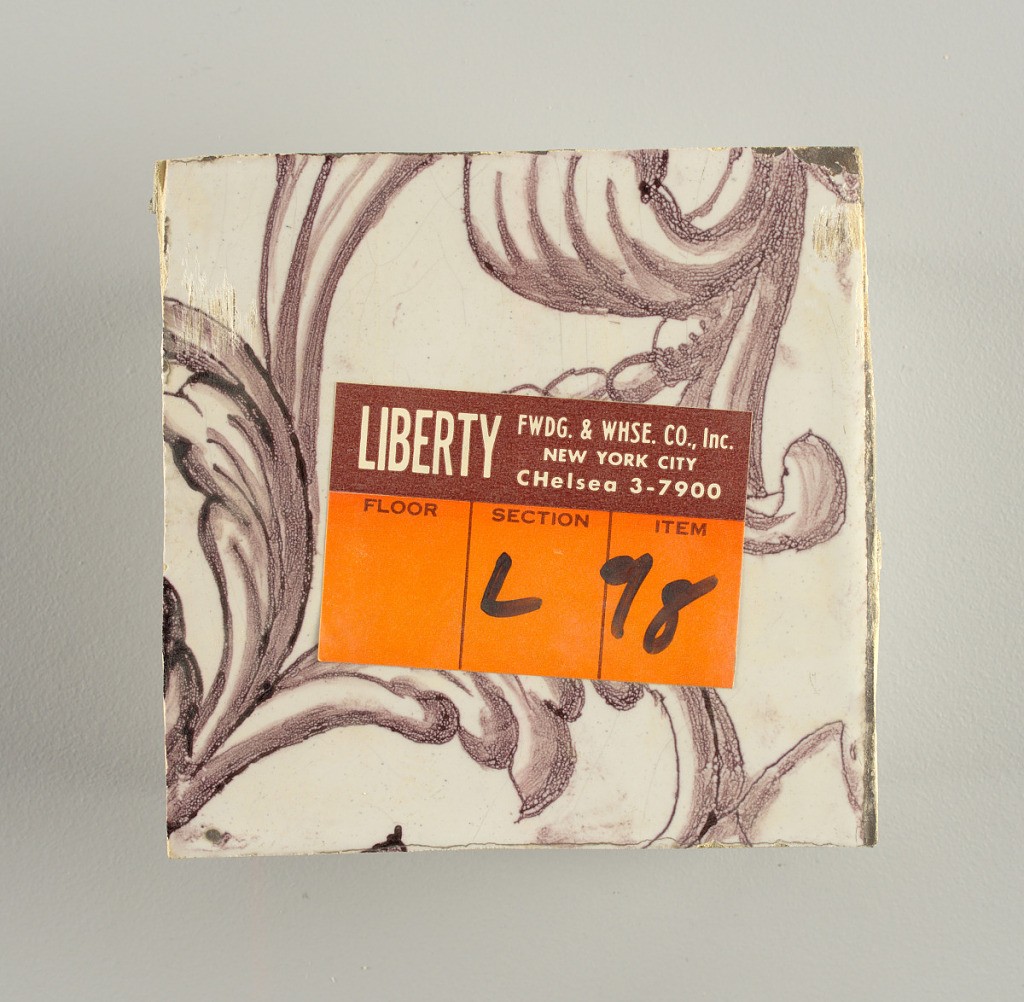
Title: Wall facing
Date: ca. 1725
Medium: Tin-glazed earthenware, underglaze
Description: Horizontal rectangle.  Thirty-seven tiles wide and twenty-one high with opening for door or window nineteen and one-half tiles high and twelve wide.  To left and right of opening, centered canopy above. Left, woman representing Hope, right, a sculputure urn.  Centered above opening, a mascaron.  Arabesque design of foliage.